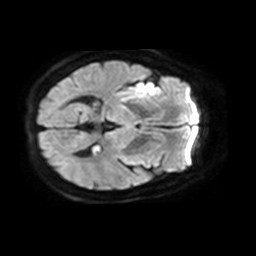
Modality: TRACE
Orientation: axial
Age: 61
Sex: male
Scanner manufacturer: philips
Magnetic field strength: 1.5 T
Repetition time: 5.006 s
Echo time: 0.07764 s